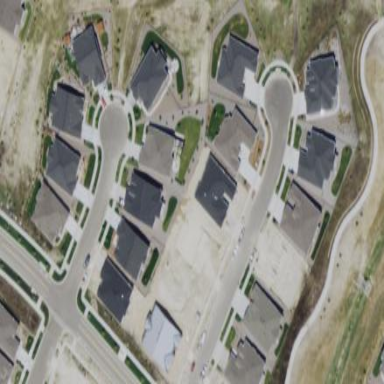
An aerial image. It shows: Residential area composed of single-family homes.